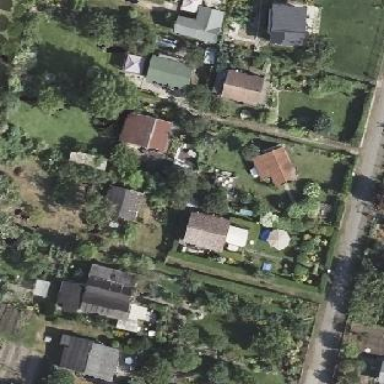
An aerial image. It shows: Plot in the allotments.